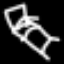
Label: bed